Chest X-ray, AP view. Patient: 47 years old, sex M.
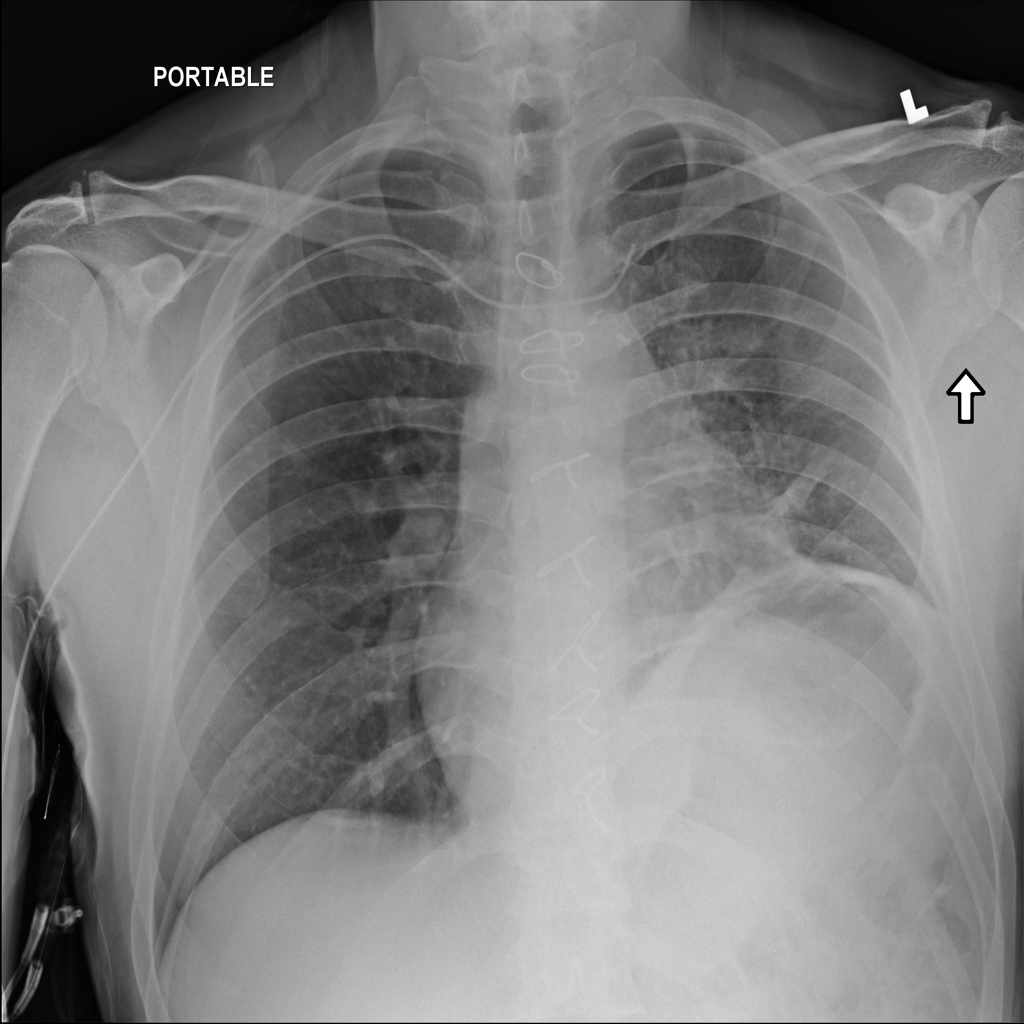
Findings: Atelectasis